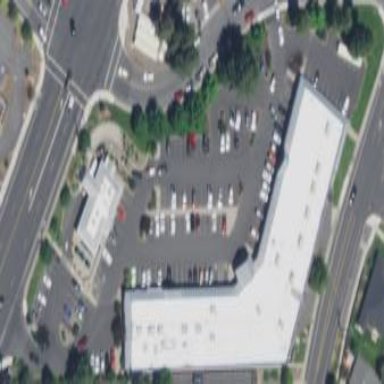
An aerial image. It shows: Retail area.